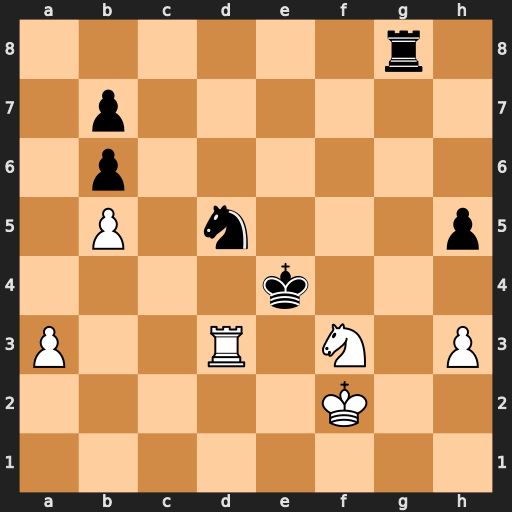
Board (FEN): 6r1/1p6/1p6/1P1n3p/4k3/P2R1N1P/5K2/8
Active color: w
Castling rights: -
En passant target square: -
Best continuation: Rd4+ Kf5 Rxd5+